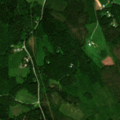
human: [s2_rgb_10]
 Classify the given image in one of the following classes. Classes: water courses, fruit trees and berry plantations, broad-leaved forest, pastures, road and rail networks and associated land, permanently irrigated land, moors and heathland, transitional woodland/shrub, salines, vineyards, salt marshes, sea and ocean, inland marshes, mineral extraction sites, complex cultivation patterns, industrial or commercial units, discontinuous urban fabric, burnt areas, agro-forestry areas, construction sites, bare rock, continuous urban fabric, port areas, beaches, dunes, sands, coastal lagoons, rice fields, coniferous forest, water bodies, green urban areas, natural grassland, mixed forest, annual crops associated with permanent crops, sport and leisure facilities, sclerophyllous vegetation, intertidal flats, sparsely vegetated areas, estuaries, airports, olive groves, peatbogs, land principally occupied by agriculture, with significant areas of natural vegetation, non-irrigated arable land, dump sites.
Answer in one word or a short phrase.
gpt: land principally occupied by agriculture, with significant areas of natural vegetation, broad-leaved forest, coniferous forest, mixed forest